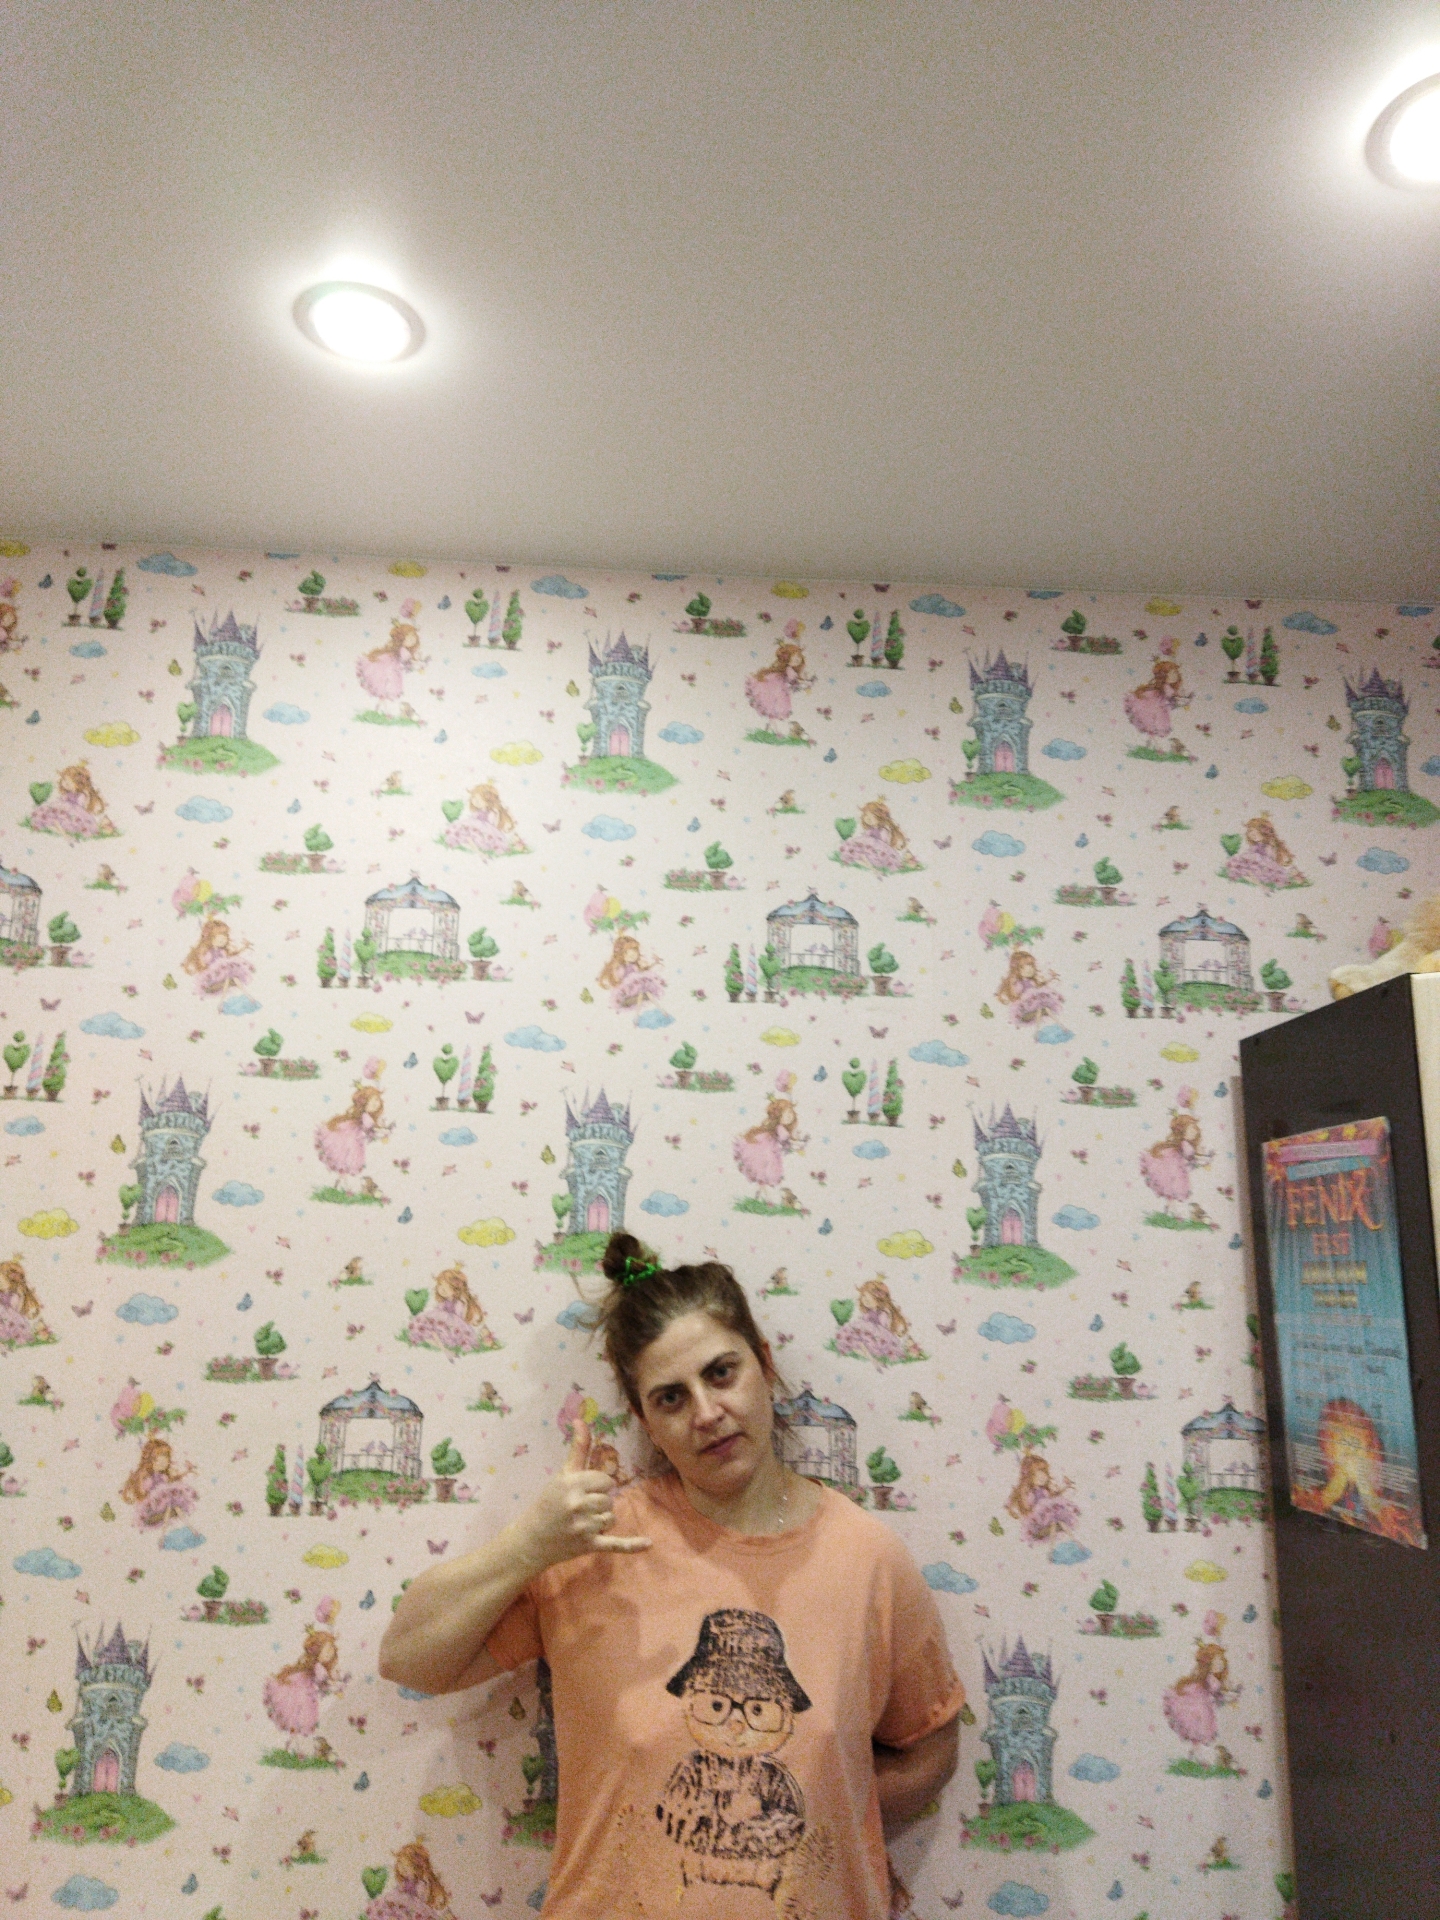
Label: noise